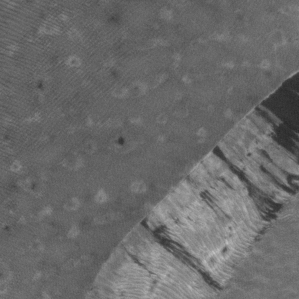
Label: frost